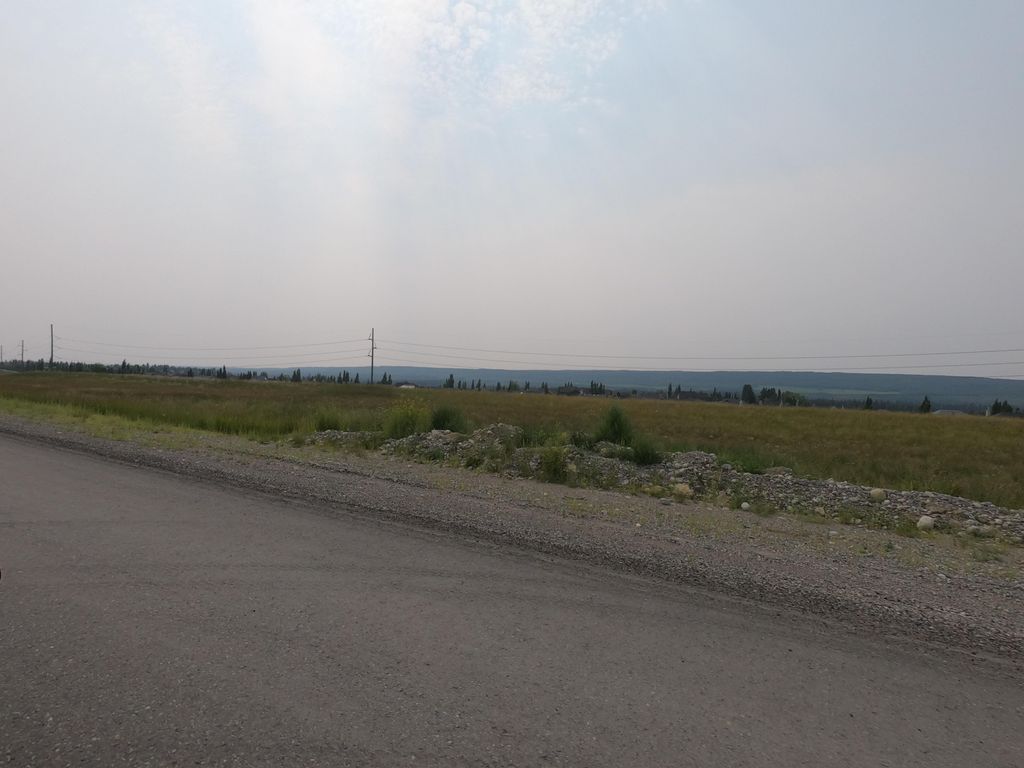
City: calgary